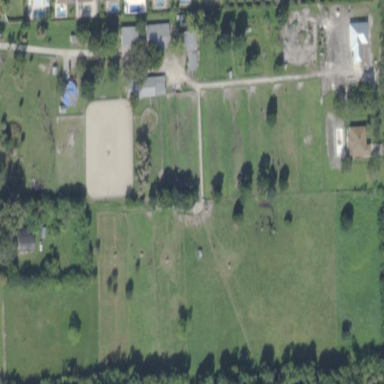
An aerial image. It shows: Area designated for horse riding.